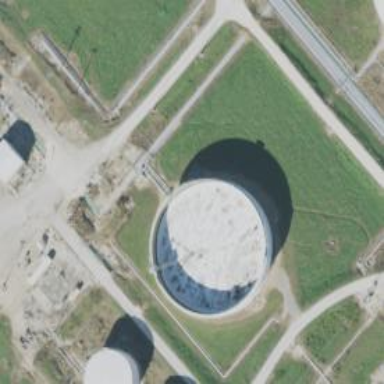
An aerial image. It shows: Storage tank that is man-made.